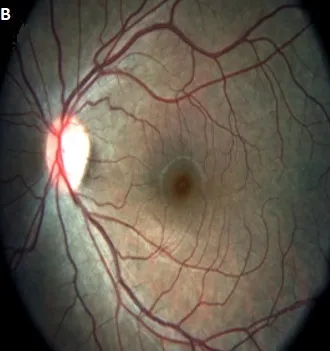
Fundus photography. Regression of the conjunctival vessels dilatation as well as retinal venous engorgement and tortuosity after fistula embolization.
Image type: ophthalmic_imaging (fundus_photograph)